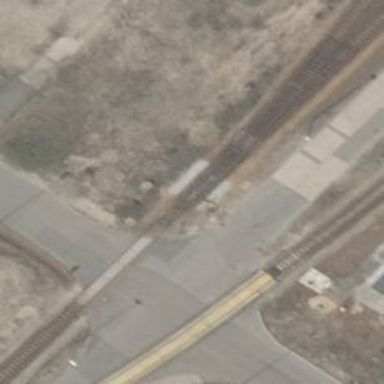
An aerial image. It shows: Railway switch.